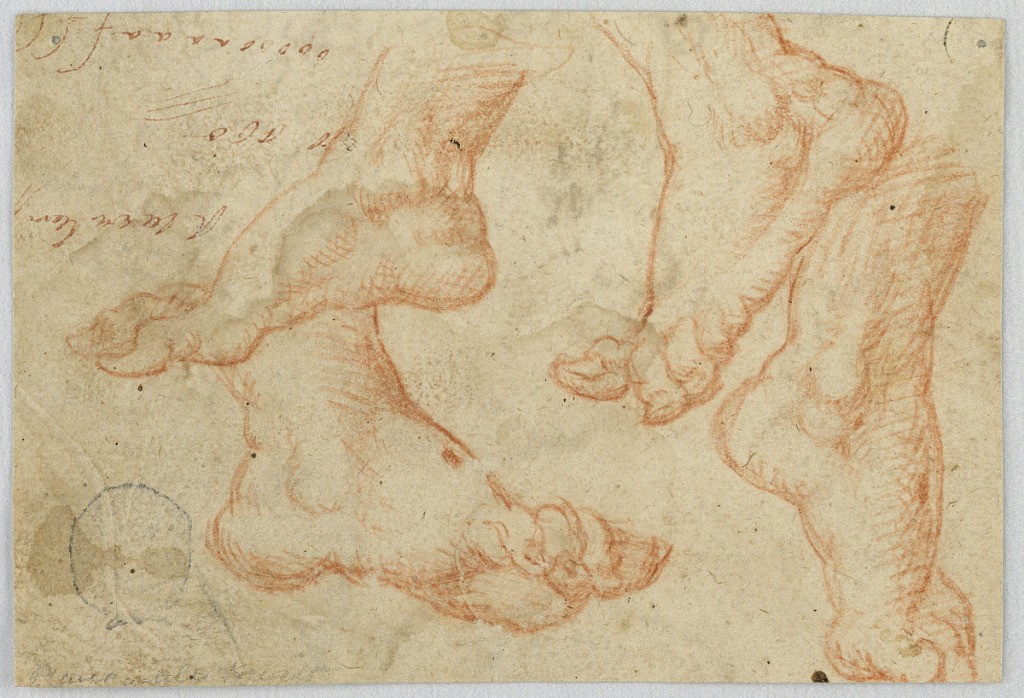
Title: Four Studies of a Foot
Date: mid–late 16th century
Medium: Red crayon on paper
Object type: Drawing
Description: Horizontal rectangle. A flexing foot shown from four different perspectives in various poses; the upper-right foot is shown walking.

Verso: part of the head of a young man, shown in profile; part of a statue, a grotesque head.